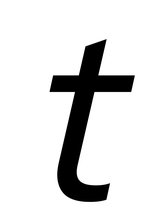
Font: InstrumentSans-Italic_Italic